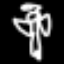
Label: angel